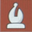
Piece: wB